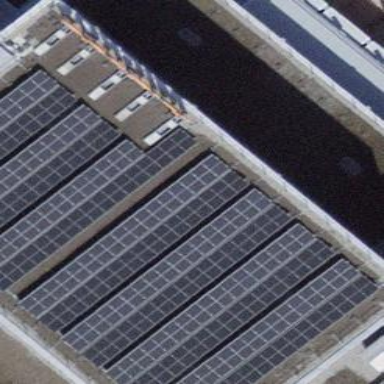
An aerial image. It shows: Solar power generator.